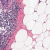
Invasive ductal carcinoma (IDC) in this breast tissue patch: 0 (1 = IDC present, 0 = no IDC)